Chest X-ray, AP view. Patient: 35 years old, sex F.
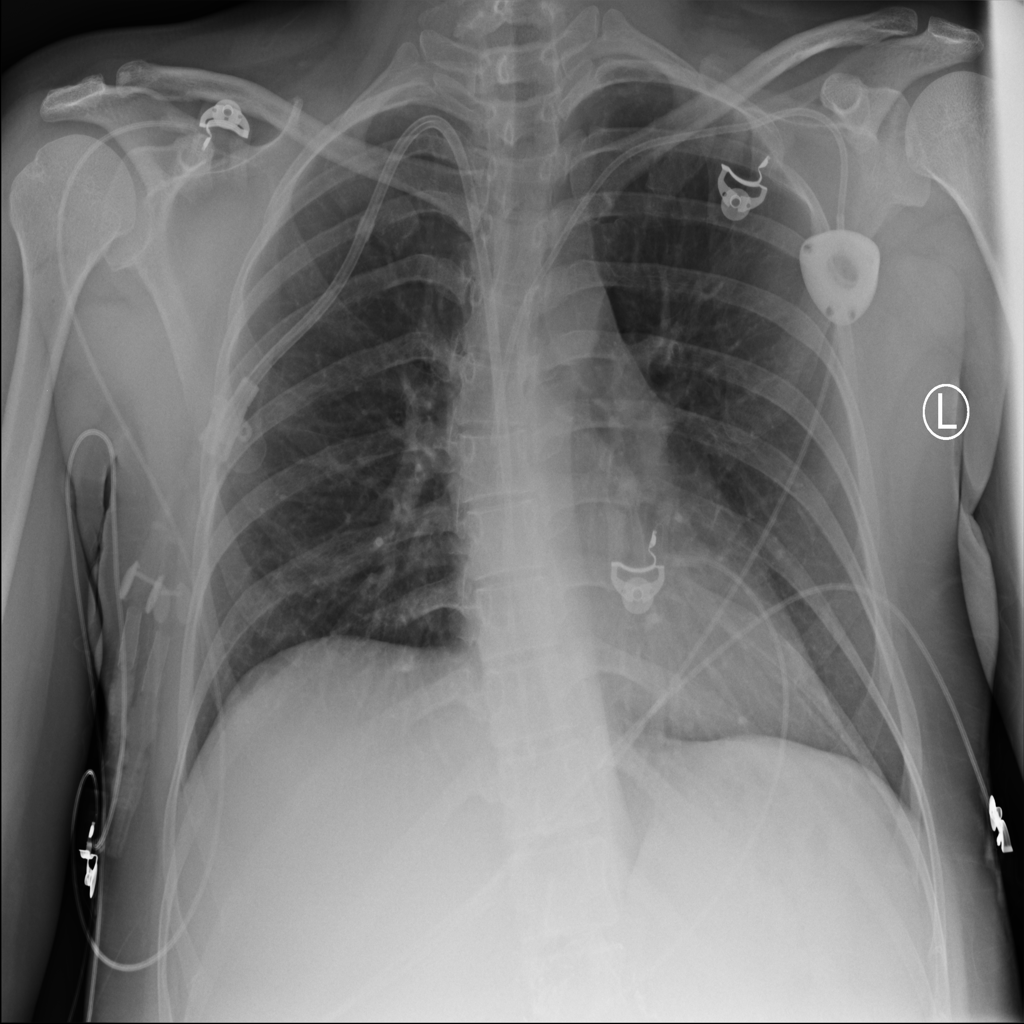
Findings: No Finding